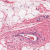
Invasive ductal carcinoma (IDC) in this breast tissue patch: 0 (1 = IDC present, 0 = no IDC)